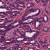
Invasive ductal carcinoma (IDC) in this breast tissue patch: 1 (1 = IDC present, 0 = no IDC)